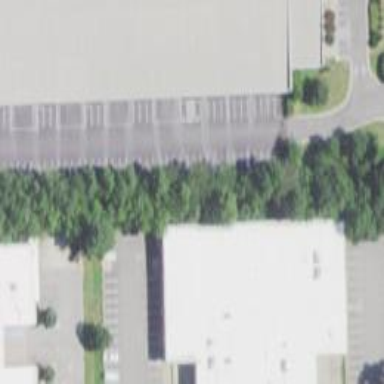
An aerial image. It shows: Commercial building.